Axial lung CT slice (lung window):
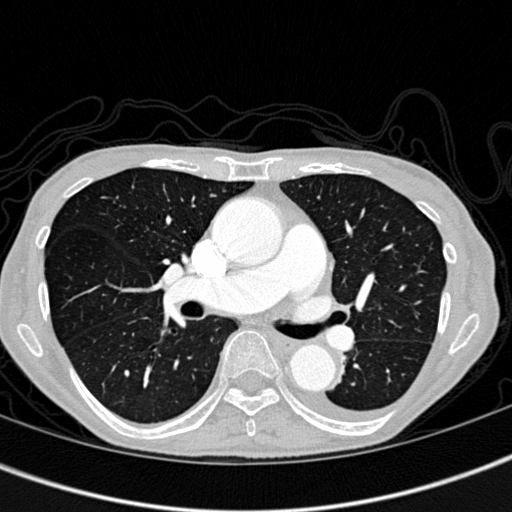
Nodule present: no